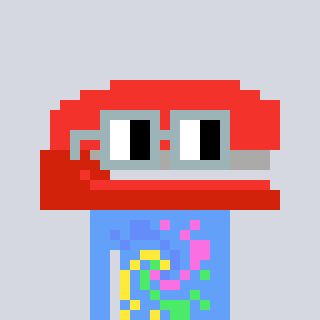
a pixel art character with square dark gray glasses, a stapler-shaped head and a blue-colored body on a cool background